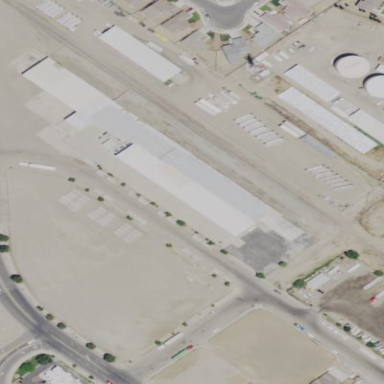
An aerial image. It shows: Industrial area with cold storage facility.